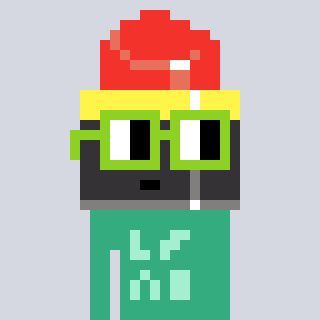
a pixel art character with square light green glasses, a lipstick-shaped head and a teal-colored body on a cool background